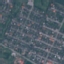
Land use / land cover: Residential